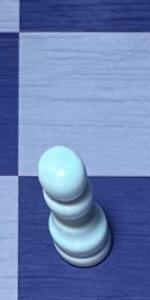
Label: Pawn_White